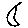
Label: moon